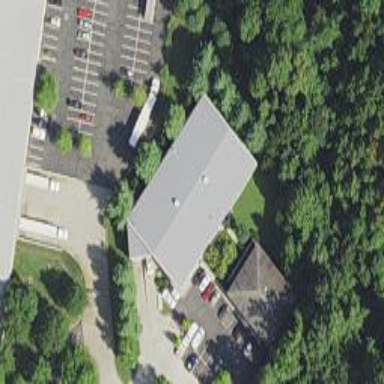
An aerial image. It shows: Commercial building.